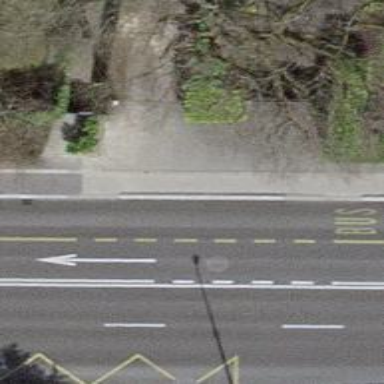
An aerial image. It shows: Asphalt sidewalk along cycleway.